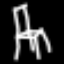
Label: chair